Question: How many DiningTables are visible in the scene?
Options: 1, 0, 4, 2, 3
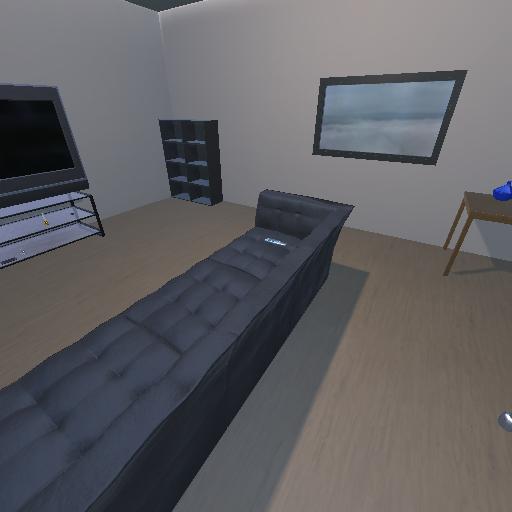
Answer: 1